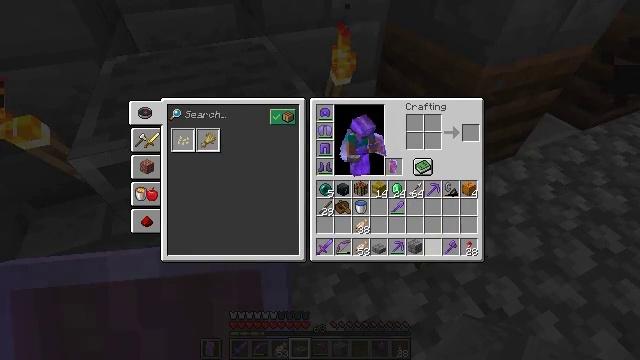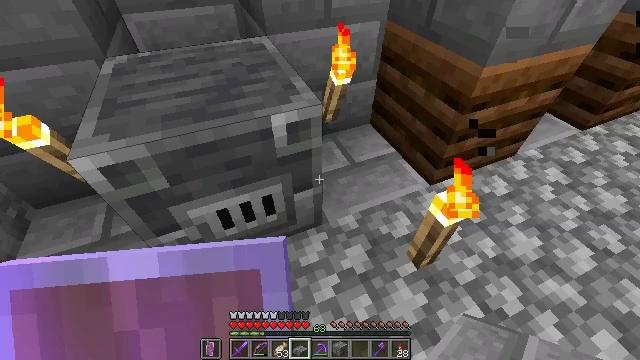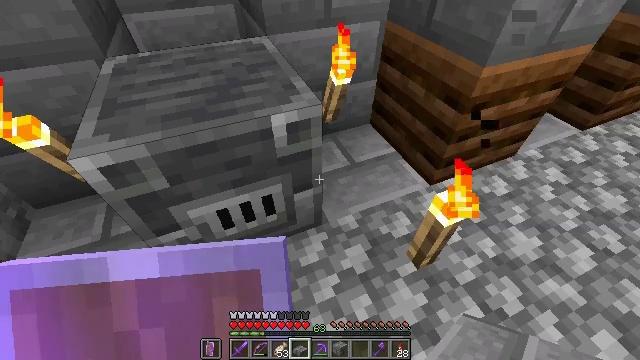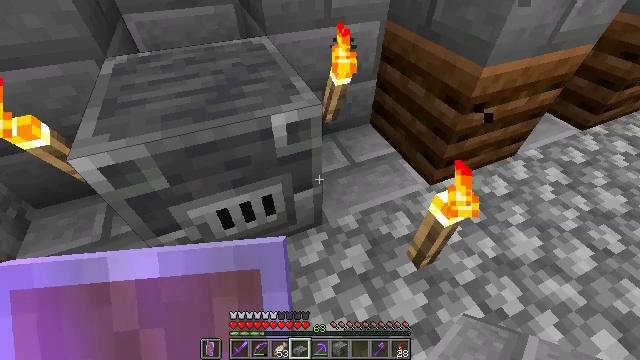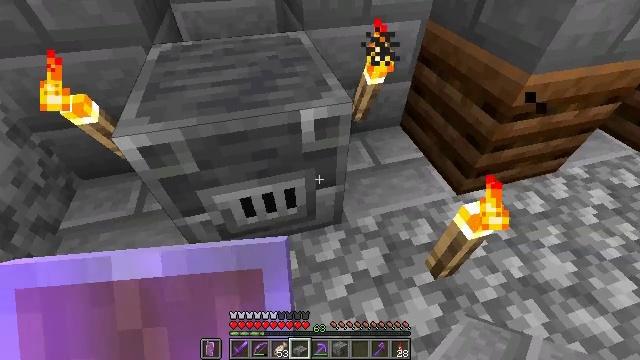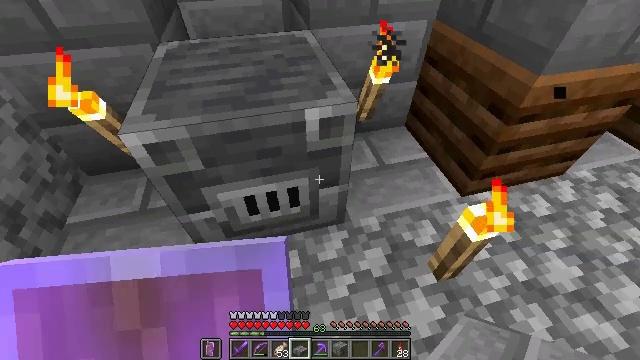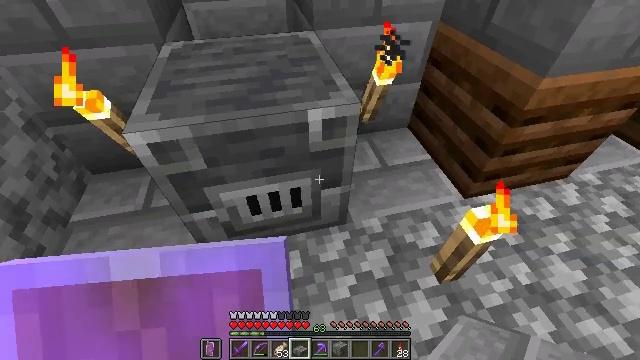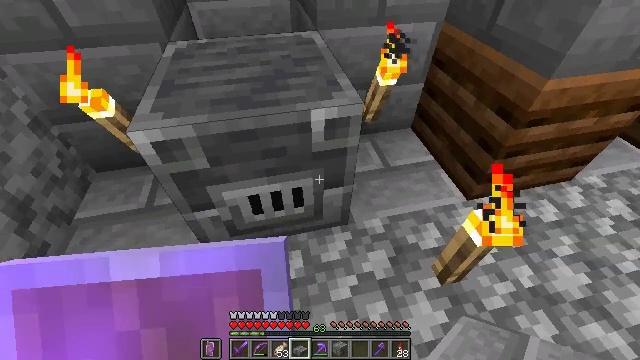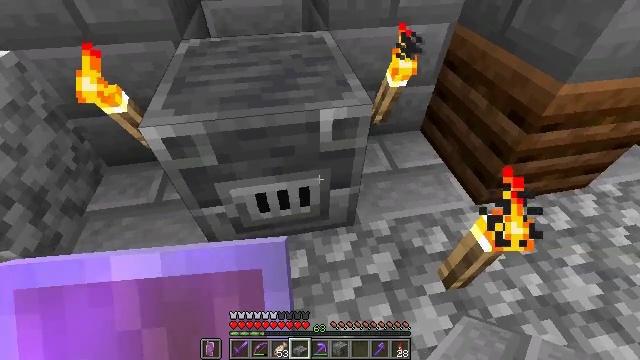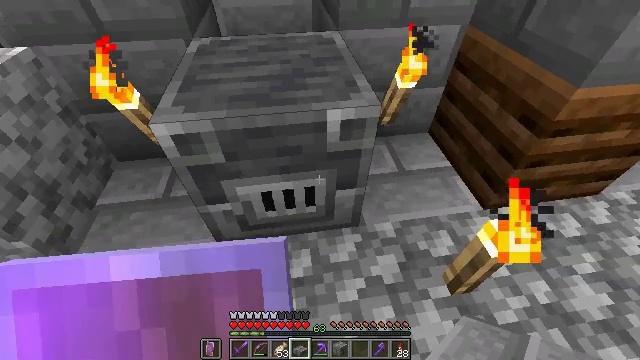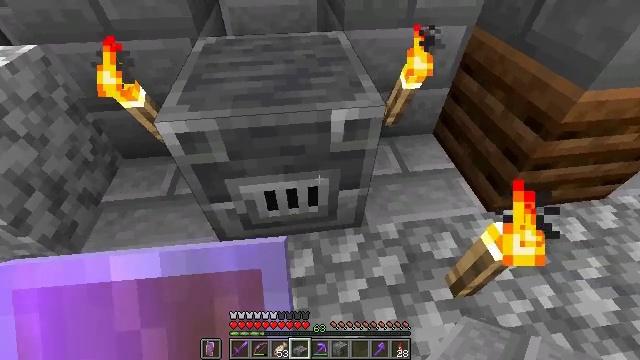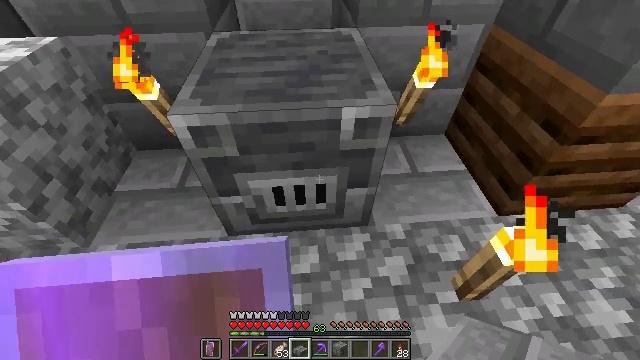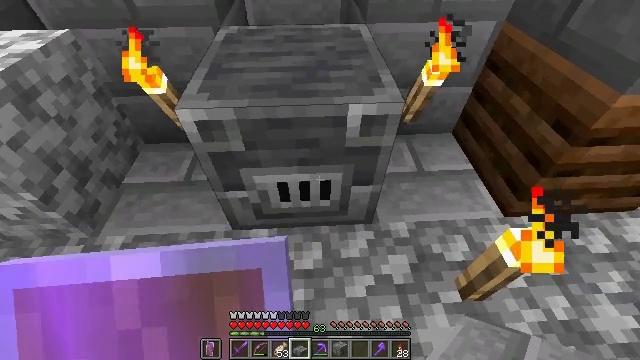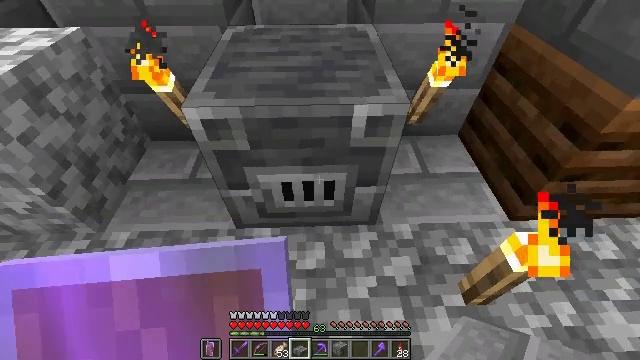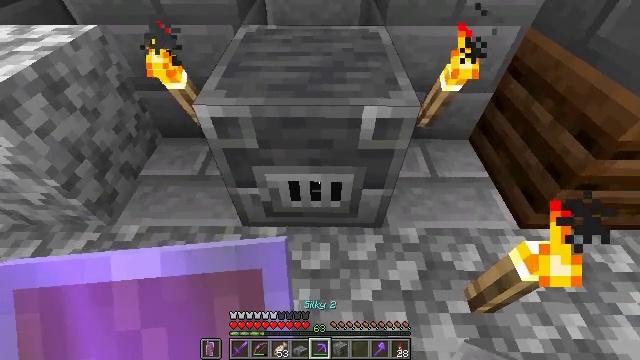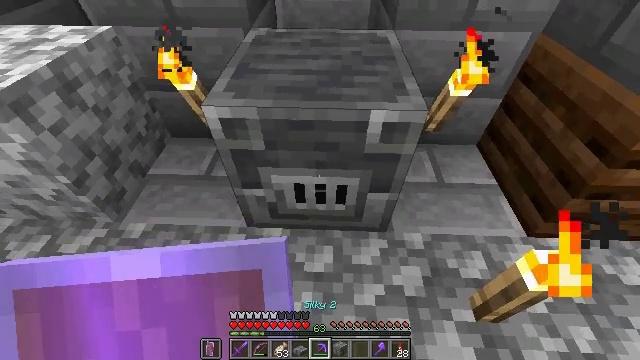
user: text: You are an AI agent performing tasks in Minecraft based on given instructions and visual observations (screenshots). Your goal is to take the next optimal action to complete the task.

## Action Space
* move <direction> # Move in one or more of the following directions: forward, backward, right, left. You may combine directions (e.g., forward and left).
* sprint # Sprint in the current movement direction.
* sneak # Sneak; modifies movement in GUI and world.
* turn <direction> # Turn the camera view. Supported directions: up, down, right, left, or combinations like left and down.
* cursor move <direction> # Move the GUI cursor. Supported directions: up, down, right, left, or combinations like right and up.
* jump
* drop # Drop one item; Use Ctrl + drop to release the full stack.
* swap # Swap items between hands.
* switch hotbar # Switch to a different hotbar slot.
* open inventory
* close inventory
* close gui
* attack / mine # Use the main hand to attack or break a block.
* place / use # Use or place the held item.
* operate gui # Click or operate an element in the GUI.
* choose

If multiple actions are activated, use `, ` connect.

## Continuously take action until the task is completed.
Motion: motion action
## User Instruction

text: Left click on the blast furnace to break it.
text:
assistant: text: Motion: no_op
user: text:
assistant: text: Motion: no_op
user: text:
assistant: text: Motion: no_op
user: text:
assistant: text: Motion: turn left
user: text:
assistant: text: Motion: turn left
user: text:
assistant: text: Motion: no_op
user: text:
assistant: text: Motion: no_op
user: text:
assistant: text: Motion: turn left
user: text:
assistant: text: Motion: turn left
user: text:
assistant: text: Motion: turn left
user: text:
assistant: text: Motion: turn left
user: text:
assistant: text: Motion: turn left
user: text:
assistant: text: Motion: turn left
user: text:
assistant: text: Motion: turn left
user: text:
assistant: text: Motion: turn left
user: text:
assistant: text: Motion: sneak
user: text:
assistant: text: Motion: sneak
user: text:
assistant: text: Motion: sneak
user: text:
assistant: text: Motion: sneak
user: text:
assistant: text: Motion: sneak
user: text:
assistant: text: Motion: sneak, turn down
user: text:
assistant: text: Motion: sneak, turn down
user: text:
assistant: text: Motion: sneak, attack / mine
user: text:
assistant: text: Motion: sneak, attack / mine
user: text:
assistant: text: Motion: sneak, attack / mine
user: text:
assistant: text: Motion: sneak, attack / mine
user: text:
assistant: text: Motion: sneak, attack / mine
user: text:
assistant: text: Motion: move forward, sneak
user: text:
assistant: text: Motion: move forward, sneak
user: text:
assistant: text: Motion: move forward, sneak